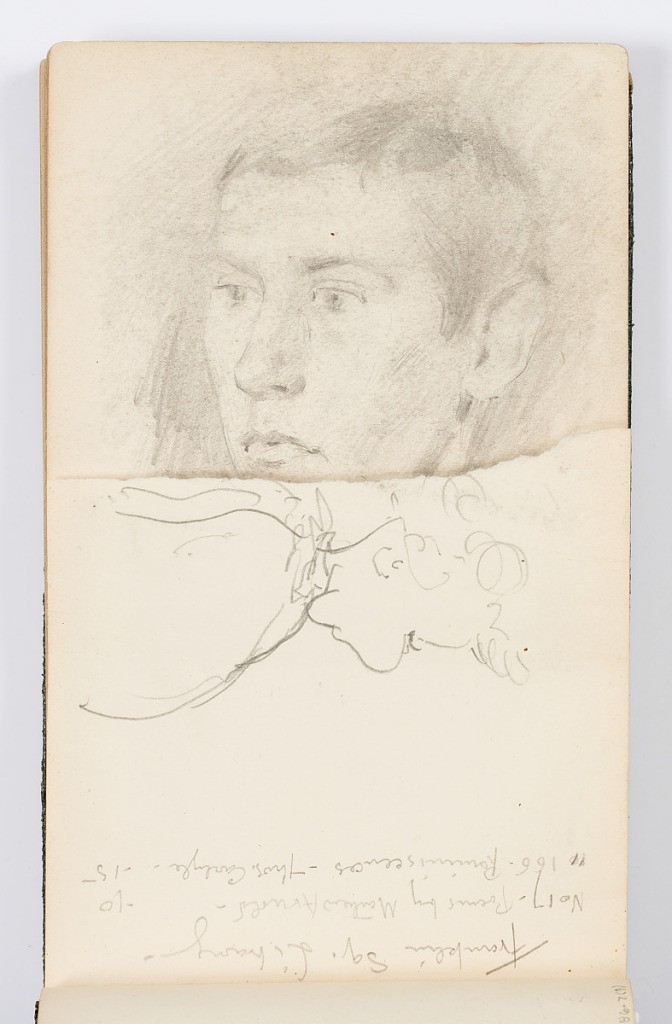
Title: Sketchbook Page
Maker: Kenyon Cox, American, 1856–1919
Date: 1883
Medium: Graphite on paper
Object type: Sketchbook folio
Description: Torn page in sketchbook. Recto: Partial sketch of figure with round cheeks and curly hair; list of books. Verso: Laundry list.